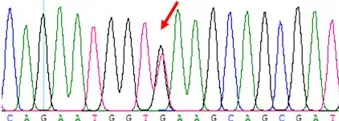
Results of Sanger sequencing of BLM of the proband. The red arrows indicate the c.1544delA (p. Leu231*) (B) heterozygous variants.
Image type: electrography (ekg)